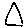
Label: triangle